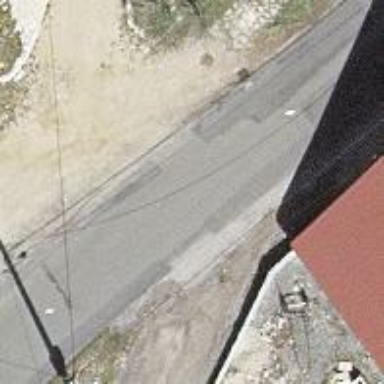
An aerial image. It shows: Asphalt road classified as tertiary.